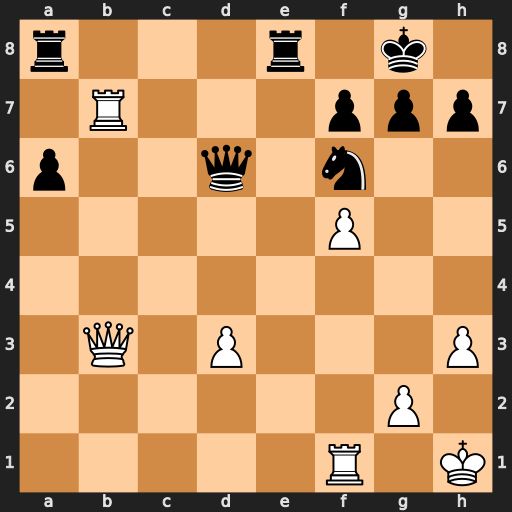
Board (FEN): r3r1k1/1R3ppp/p2q1n2/5P2/8/1Q1P3P/6P1/5R1K
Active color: w
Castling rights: -
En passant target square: -
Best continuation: Qxf7+ Kh8 Qxg7#